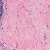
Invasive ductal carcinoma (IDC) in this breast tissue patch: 0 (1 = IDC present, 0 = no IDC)